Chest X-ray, PA view. Patient: 61 years old, sex F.
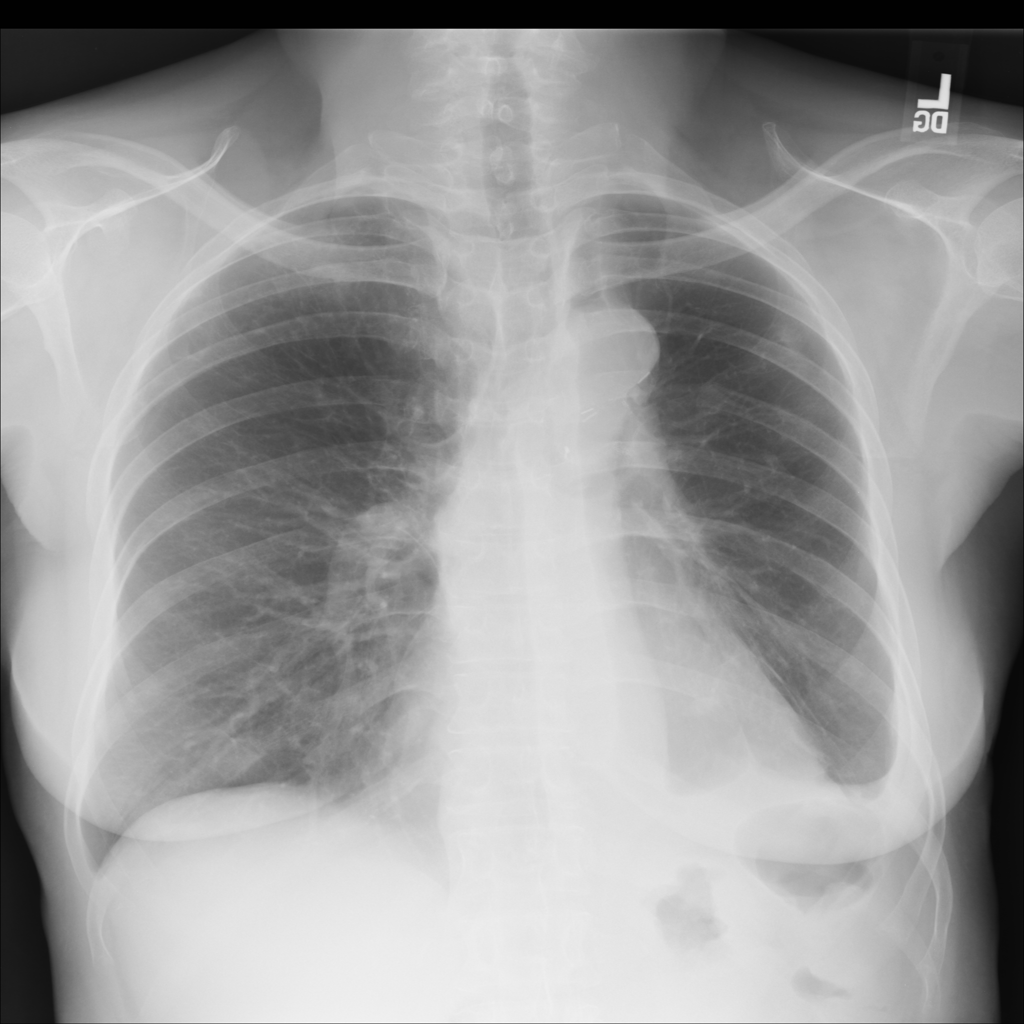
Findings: Fibrosis, Mass, Pleural_Thickening